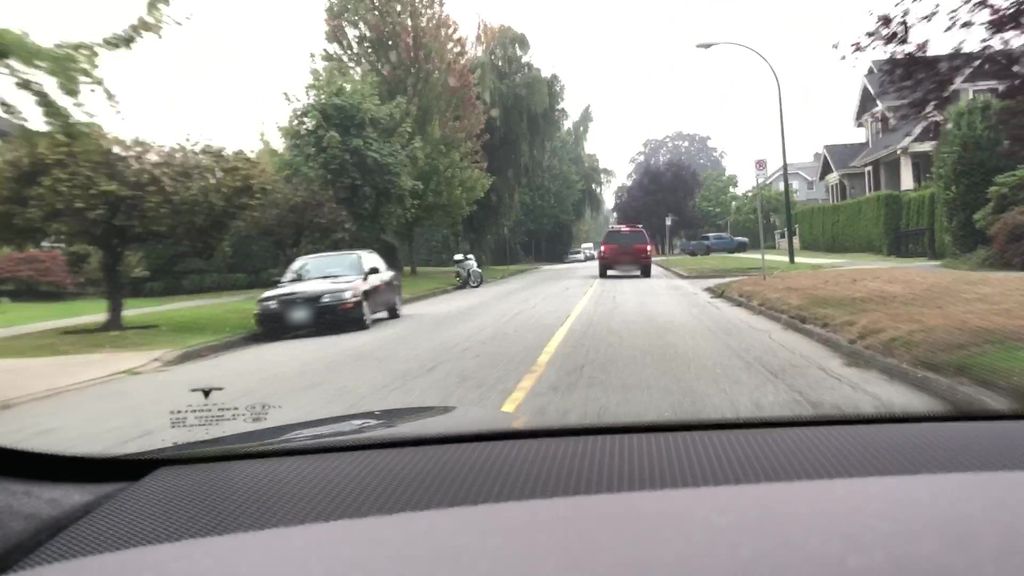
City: vancouver